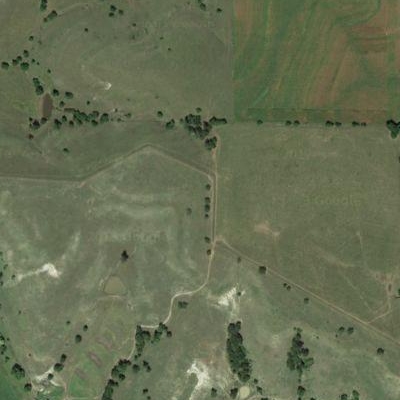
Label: aGrass